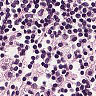
Metastatic tissue present: no